Question: I have react with redux app and 'Asp.NetCorewebApi' as Back-end . I want to upload file to firebase storage and get its URL to save in a database table so that I can display it.
The file is uploaded successfully but it does not 'setUrl' to save in state.
here is relevant part of 'UploadMaterial.jsx' component when input file is selected.
'''
// component state variables
const[image,setImage]=useState(null);
const[url,setUrl]=useState('');
const[fileName,setFileName]=useState('');
// handlechange function when file is selected
const handleChange = e => {
const image = document.getElementById("uploadFile").files[0];
setFileName(image.name); //set filename
setImage(image); // set file
const uploadTask = storage.ref('courseMaterial/${fileName}/').put(image);
uploadTask.on('state_changed',
(snapshot) => {
// progress function ....
const progress = Math.round((snapshot.bytesTransferred / snapshot.totalBytes) * 100);
setProgress({ progress });
},
(error) => {
console.log(error);
},
);
() => {
// complete function ....
storage.ref('courseMaterial').child('${fileName}').getDownloadURL().then(url => {
setUrl(url);
console.log(url); // why url is not updated?
}) , (error) => {
// error function ....
console.log(error);
}
}
}
'''
the file uploaded successfully but the URL is not updated so I am unable to save in state to send to my back-end database. Thanks in advance for help.
update:
here is the console.log and info screenshots.
[
here is the whole component 'UploadMaterial.jsx'
'''
import React, { useState, useEffect } from "react";
import { Grid, TextField, withStyles, FormControl, InputLabel, Select, MenuItem, Button, FormHelperText } from "@material-ui/core";
import {useForm} from "../../_helpers";
import {storage} from '../../firebase';
import { useDispatch } from "react-redux";
import * as actions from "../../_actions/materialActions";
import { useToasts } from "react-toast-notifications";
import { Link,useParams,useHistory,useLocation } from 'react-router-dom';
import LinearProgress from '@material-ui/core/LinearProgress';
const styles = theme => ({
formControl: {
margin: theme.spacing(1),
minWidth: 300,
},
smMargin: {
margin: theme.spacing(1)
}
})
const initialFieldValues = {
title: '',
description: '',
postedBy: '',
userName: '',
courseId: '',
courseTitle: '',
type: '',
fileTitle: ''
};
const UploadMaterial = ({ classes, ...props }) => {
const[image,setImage]=useState(null);
const[url,setUrl]=useState('');
const[fileName,setFileName]=useState('');
const[preview ,setPreview]=useState(null);
const[progress,setProgress]=useState(0);
const dispatch = useDispatch();
//
function useQuery() {
return new URLSearchParams(useLocation().search);
}
let query = useQuery();
// let {fullName}=useParams();
let courseId=query.get("courseId");
let courseTitle=query.get("courseTitle");
let history = useHistory()
//
const { addToast } = useToasts();
//material-ui select
const inputLabel = React.useRef(null);
const [labelWidth, setLabelWidth] = React.useState(0);
React.useEffect(() => {
setLabelWidth(inputLabel.current.offsetWidth);
}, []);
//
const user=JSON.parse(localStorage.getItem('user'))
const handleChange = e => {
const image = document.getElementById("uploadFile").files[0];
setFileName(courseId+"-"+image.name);
setImage(image);
// setFileTitle(temp)
setPreview(e.target.files[0])
const uploadTask = storage.ref('courseMaterial/${fileName}/').put(image);
uploadTask.on('state_changed',
(snapshot) => {
// progrss function ....
const progress = Math.round((snapshot.bytesTransferred / snapshot.totalBytes) * 100);
setProgress({ progress });
},
(error) => {
// error function ....
addToast(" some error !check file size/type ", { appearance: 'error' })
console.log(error);
},
);
() => {
// complete function ....
storage.ref('courseMaterial').child(fileName).getDownloadURL().then(url => {
setUrl(url);
}) , (error) => {
// error function ....
console.log(error);
}
}
}
console.log("url:",url);
console.log("fileName:",fileName);
//validate()
//validate({title:'jenny'})
const validate = (fieldValues = values) => {
let temp = { ...errors }
if ('title' in fieldValues)
temp.title = fieldValues.title ? "" : "This field is required."
if ('type' in fieldValues)
temp.type = fieldValues.type ? "" : "This field is required."
if ('description' in fieldValues)
temp.description = fieldValues.description ? "" : "This field is required."
setErrors({
...temp
})
if (fieldValues == values)
return Object.values(temp).every(x => x == "")
}
const {
values,
setValues,
errors,
setErrors,
handleInputChange,
resetForm
} = useForm(initialFieldValues, validate)
///
useEffect(()=>{
setValues( { ...values, postedBy:user.id,userName:user.username,
courseId: courseId,courseTitle: courseTitle,
fileTitle:url})
},[values.title])
// for tinymce editor
console.log("values:",values);
//console.log("url:", url);
const onSuccess = () => {
resetForm()
addToast("uploaded successfully", { appearance: 'success' })
}
const handleSubmit = e => {
e.preventDefault()
if (validate()) {
addToast("working please wait !", { appearance: 'warning' })
// file upload code here
if(progress==100)
dispatch(actions.create(values, onSuccess))
}
}
console.log("progress:",progress);
return (
<form autoComplete="off" noValidate className={classes.root} onSubmit={handleSubmit}>
<hr/>
<input id="uploadFile" type="file" className={classes.formControl} onChange={handleChange}/><br/>
<br/><LinearProgress value={progress} color="primary" max="100" /><br/>
<TextField
placeholder="Enter Title in short"
name="title"
variant="outlined"
label="title"
value={values.title}
onChange={handleInputChange}
{...(errors.title && { error: true, helperText: errors.title })}
/>
<br/>
<FormControl variant="outlined"
className={classes.formControl}
{...(errors.type && { error: true })}
>
<InputLabel ref={inputLabel}>Material type</InputLabel>
<Select
name="type"
value={values.type}
onChange={handleInputChange}
labelWidth={labelWidth}
>
<MenuItem value="">Select type</MenuItem>
<MenuItem value="helpingfile">Helping File</MenuItem>
<MenuItem value="instructionfile">Instruction file</MenuItem>
</Select>
{errors.type && <FormHelperText>{errors.type}</FormHelperText>}
</FormControl><br/>
<TextField
placeholder="Enter short description"
name="description"
variant="outlined"
label="Description"
value={values.description}
onChange={handleInputChange}
{...(errors.description && { error: true, helperText: errors.description })}
/><br/>
<div>
<Button
variant="contained"
color="primary"
type="submit"
className={classes.smMargin}
>
Submit
</Button>
<Button
variant="contained"
className={classes.smMargin}
onClick={resetForm}
>
Reset
</Button>
<Button onClick={() => history.goBack()}
size="small" className={classes.smMargin} variant="contained" color="secondary">
back
</Button>
</div>
</form>
);
}
export default (withStyles(styles)(UploadMaterial));
'''
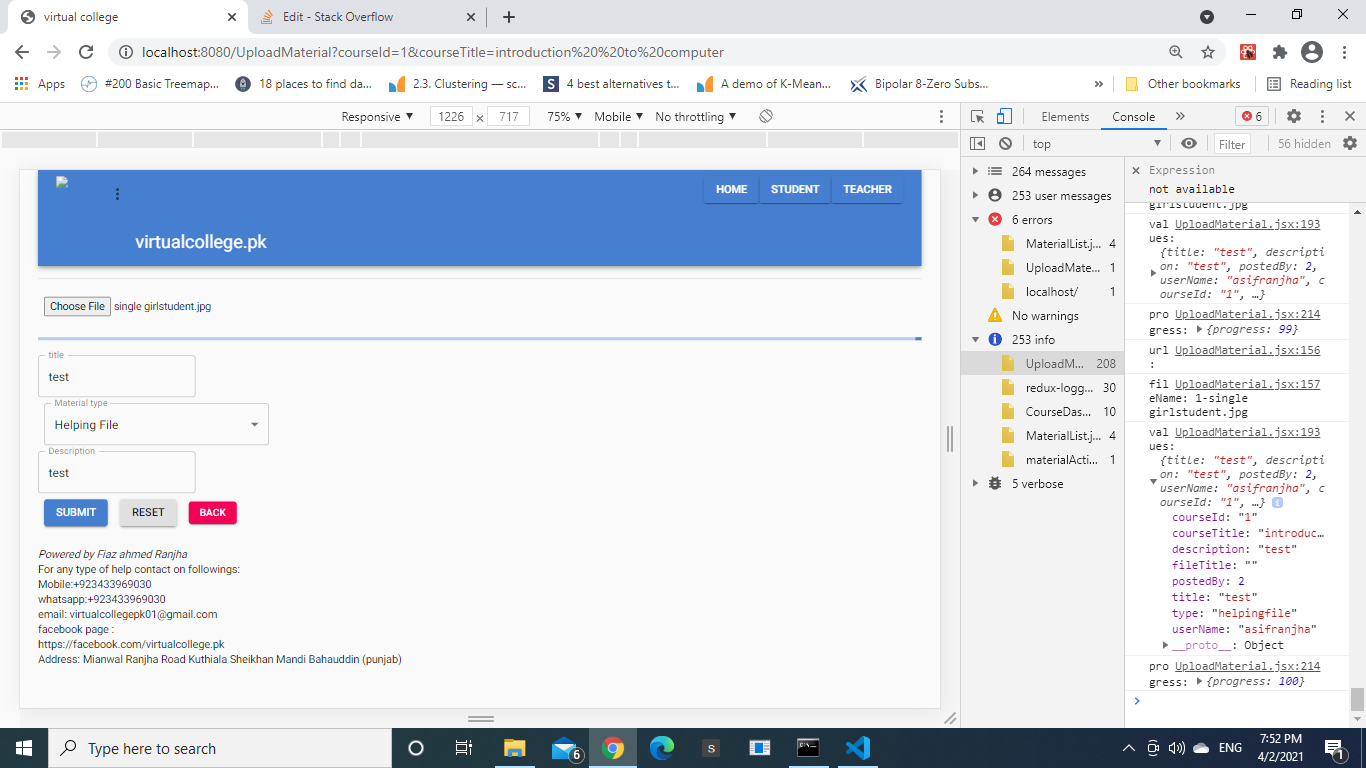
Answer: Cleaning up the indentation of your code, you notice the following problems:
'''
uploadTask.on('state_changed',
(snapshot) => {
// progress function ....
const progress = Math.round((snapshot.bytesTransferred / snapshot.totalBytes) * 100);
setProgress({ progress });
},
(error) => {
console.log(error);
},
); // PROBLEM: this bracket & semi-colon closes off on()
() => { // <-- which means this function is floating and never actually called
// complete function ....
storage.ref('courseMaterial').child('${fileName}').getDownloadURL()
.then(url => {
setUrl(url);
console.log(url); // why url is not updated?
}), // PROBLEM: this comma is outside of then()
(error) => { // <-- meaning this error function is also floating and never called
// error function ....
console.log(error);
}
}
'''
Fixing it, you get:
'''
uploadTask.on('state_changed',
(snapshot) => {
// file upload progress report
const progress = Math.round((snapshot.bytesTransferred / snapshot.totalBytes) * 100);
setProgress({ progress });
},
(error) => {
// file upload failed
console.log(error);
},
() => {
// file upload completed
storage.ref('courseMaterial').child('${fileName}').getDownloadURL()
.then(
(url) => {
// got download URL
setUrl(url);
console.log(url);
},
(error) => {
// failed to get download URL
console.log(error);
}
);
}
);
'''
You can avoid this in the future using a 'StorageObserver' instead of the three callback arguments to <URL>.
This line:
'''
on(firebase.storage.TaskEvent.STATE_CHANGED, nextCallback, errorCallback, completeCallback)
'''
can be converted to:
'''
on(firebase.storage.TaskEvent.STATE_CHANGED, {
next: nextCallback,
error: errorCallback,
complete: completeCallback
})
'''
Which can be used like so:
'''
uploadTask.on('state_changed', {
next(snapshot): {
// file upload progress report
const progress = Math.round((snapshot.bytesTransferred / snapshot.totalBytes) * 100);
setProgress({ progress });
},
error(error): {
// file upload failed
console.log(error);
},
complete(): {
// file upload completed
storage.ref('courseMaterial').child('${fileName}').getDownloadURL()
.then(
(url) => {
// got download URL
setUrl(url);
console.log(url);
},
(error) => {
// failed to get download URL
console.log(error);
}
);
}
});
'''